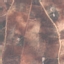
Land use / land cover: PermanentCrop